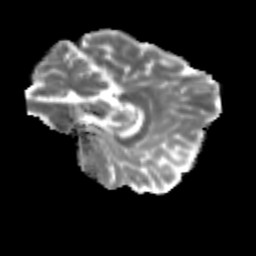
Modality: MD
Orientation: sagittal
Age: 23
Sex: female
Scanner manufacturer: siemens
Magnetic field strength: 3 T
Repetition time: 3.5 s
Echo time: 0.125 s